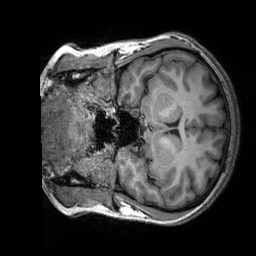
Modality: T1w
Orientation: coronal
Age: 29
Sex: female
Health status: healthy
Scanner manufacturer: siemens
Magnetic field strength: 3 T
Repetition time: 2.3 s
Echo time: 0.00303 s